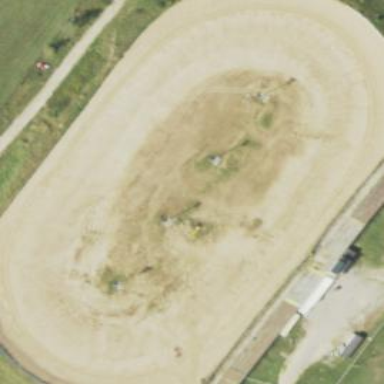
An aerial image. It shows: Raceway road with dirt surface.